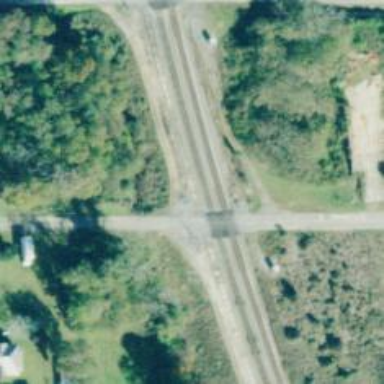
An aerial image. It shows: Level crossing with lights at railway intersection.